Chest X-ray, PA view. Patient: 57 years old, sex M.
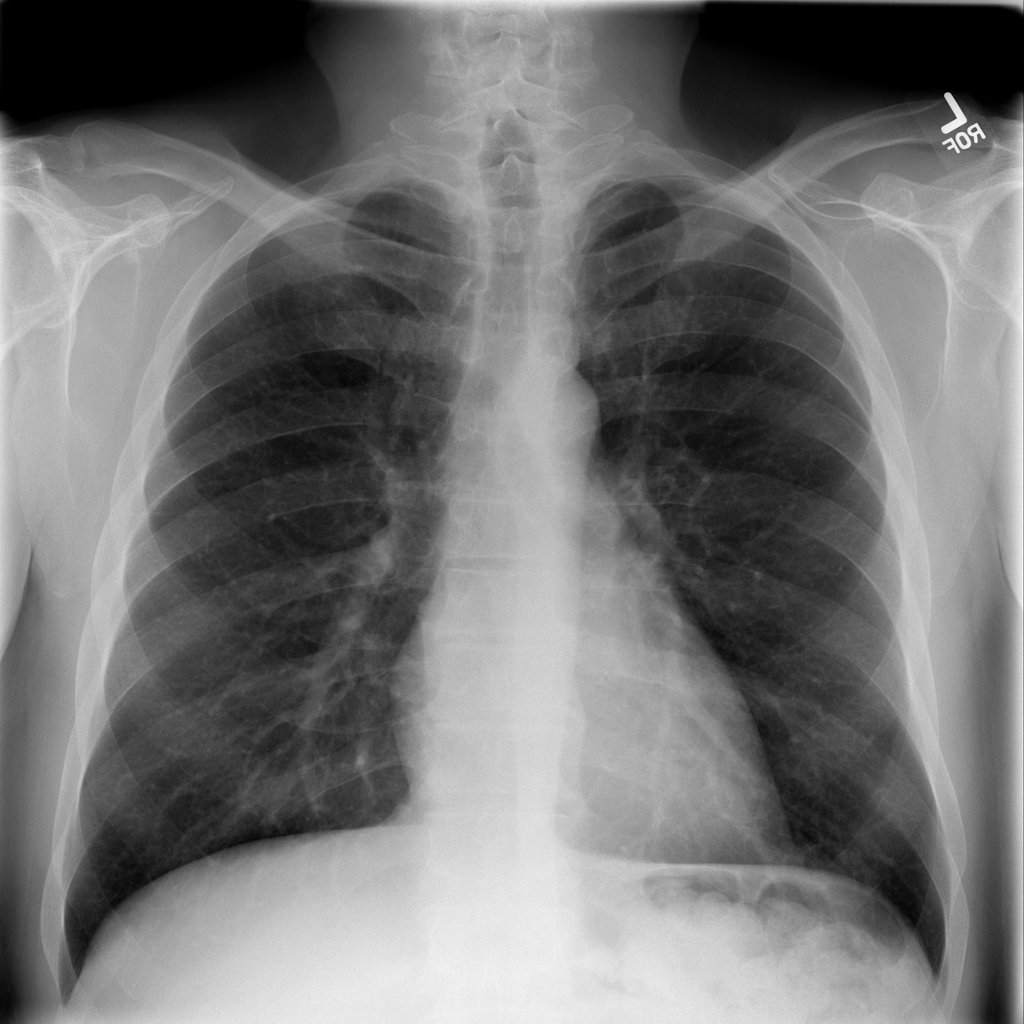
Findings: No Finding